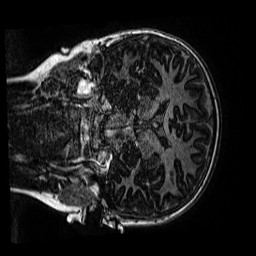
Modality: MP2RAGE
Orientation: coronal
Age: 9
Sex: male
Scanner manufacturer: siemens
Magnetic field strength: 3 T
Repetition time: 4 s
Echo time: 0.00299 s